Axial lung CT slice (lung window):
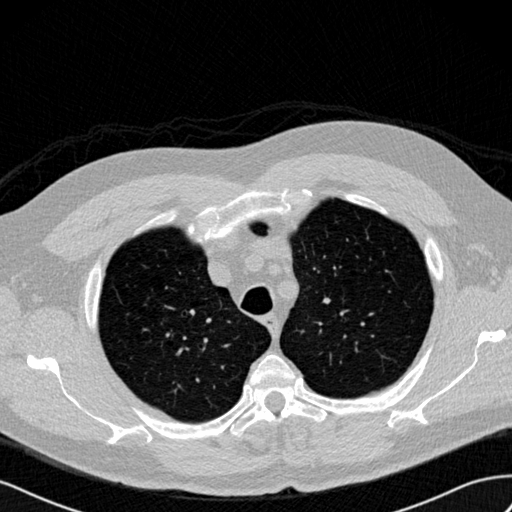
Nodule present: no